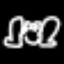
Label: frog